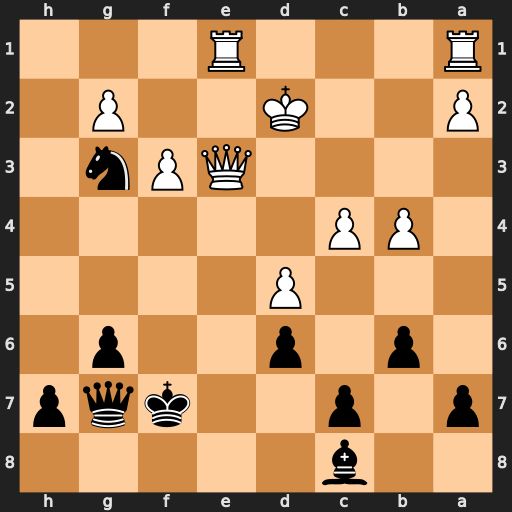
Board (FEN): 2b5/p1p2kqp/1p1p2p1/3P4/1PP5/4QPn1/P2K2P1/R3R3
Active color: b
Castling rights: -
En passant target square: -
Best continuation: Qb2+ Kd1 Qxa1+